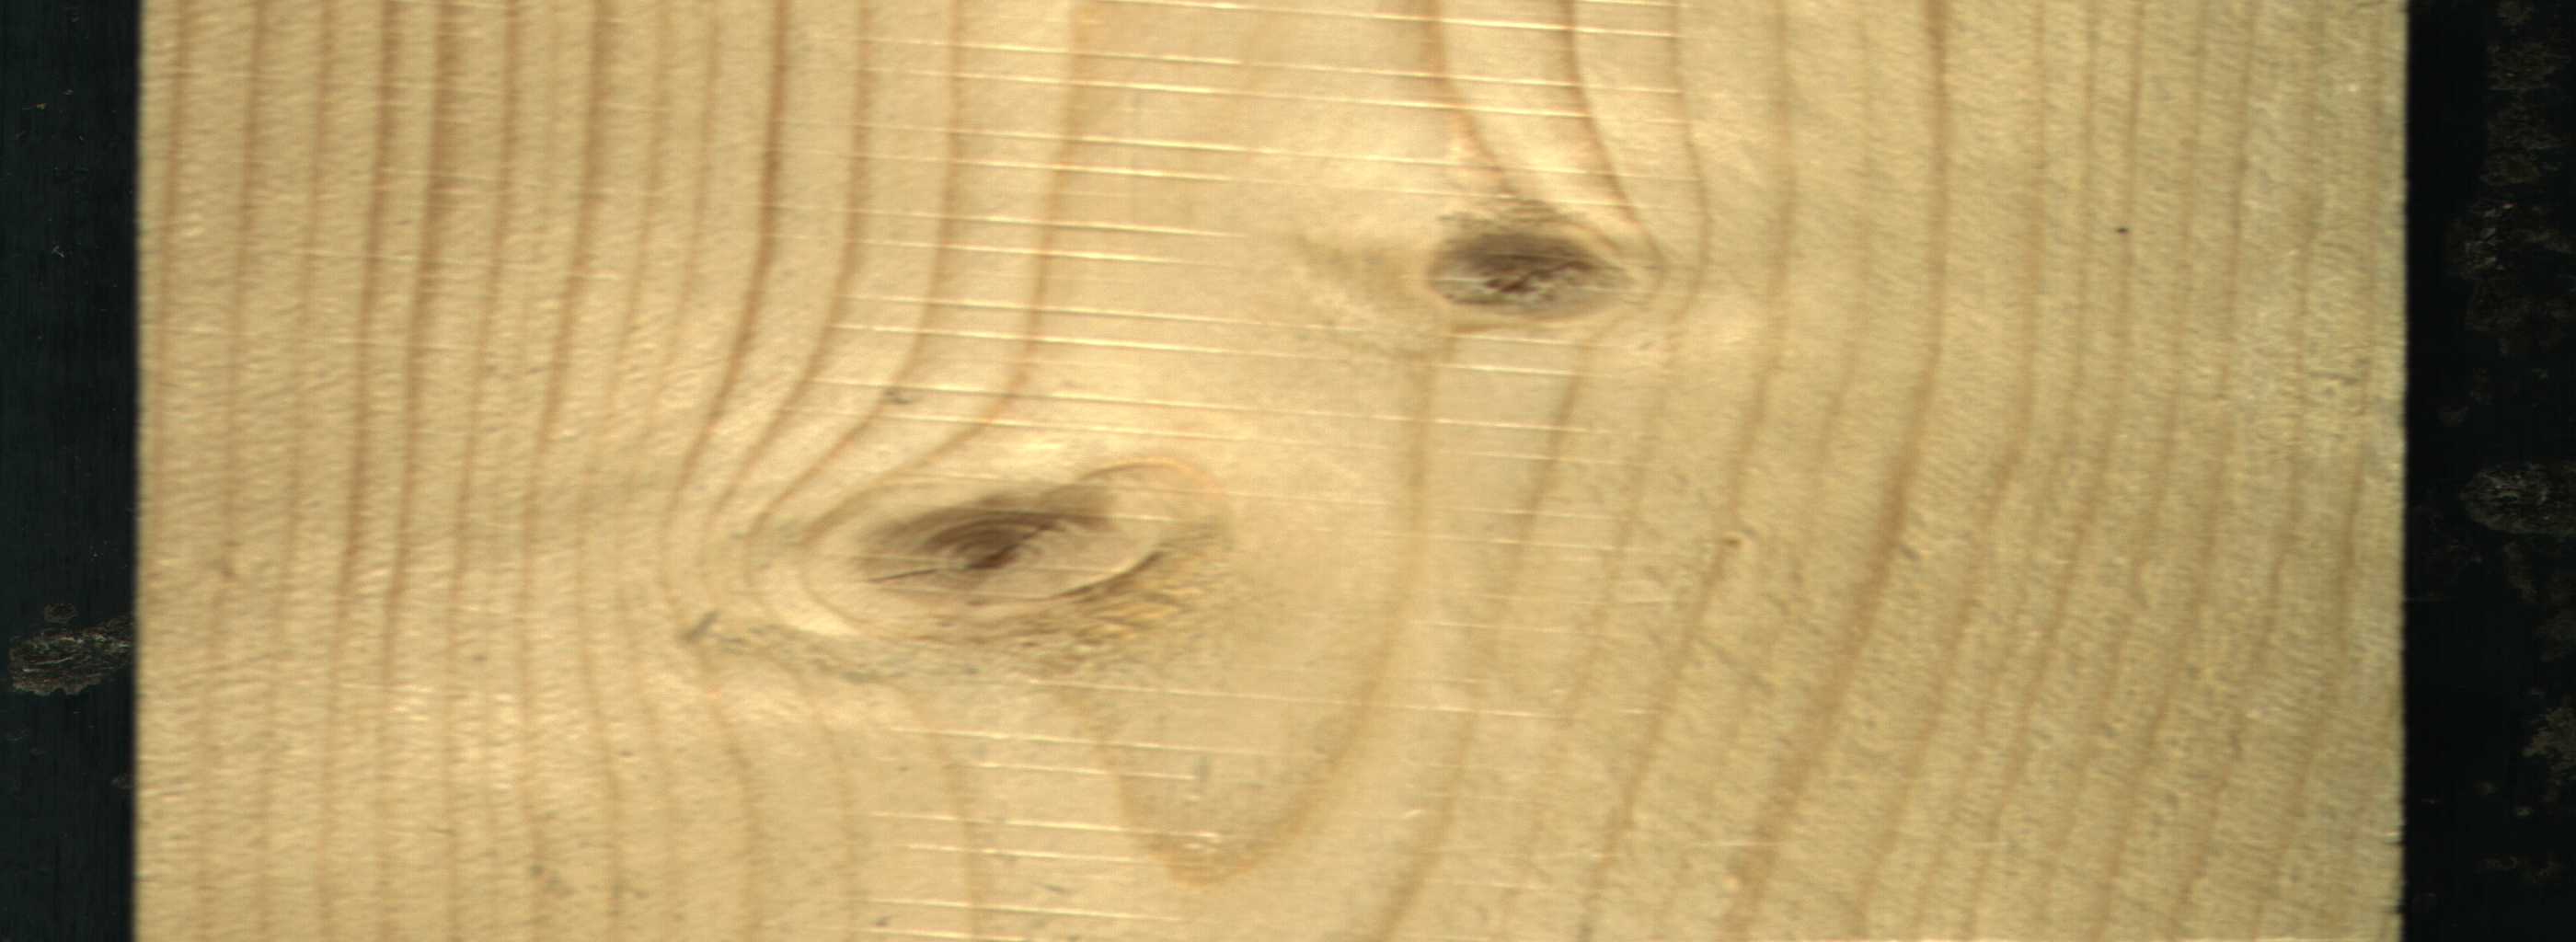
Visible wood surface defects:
Live_Knot
Live_Knot